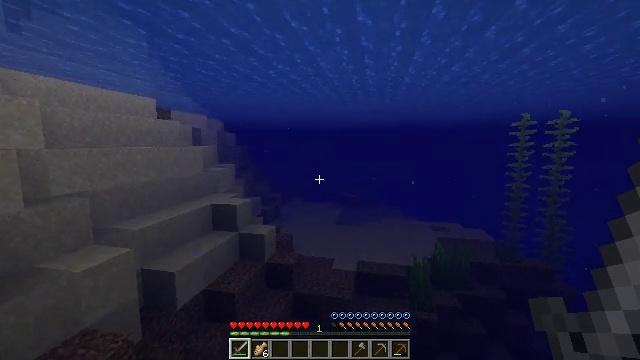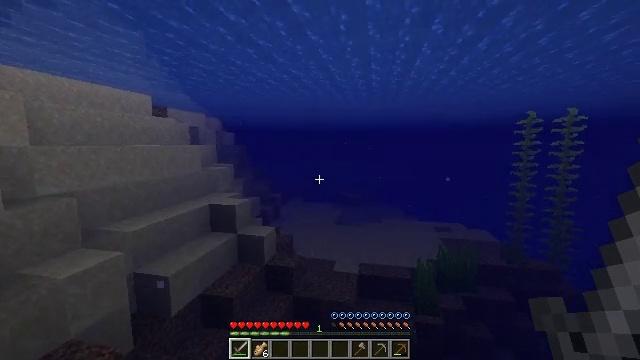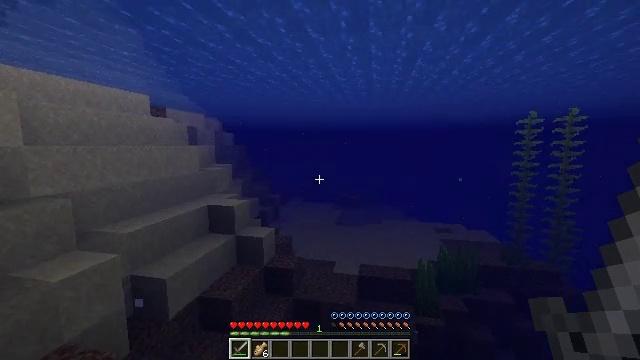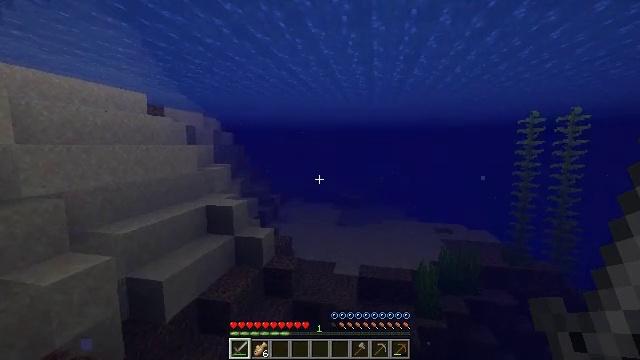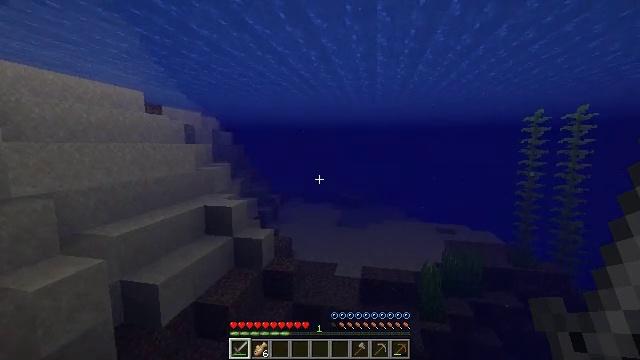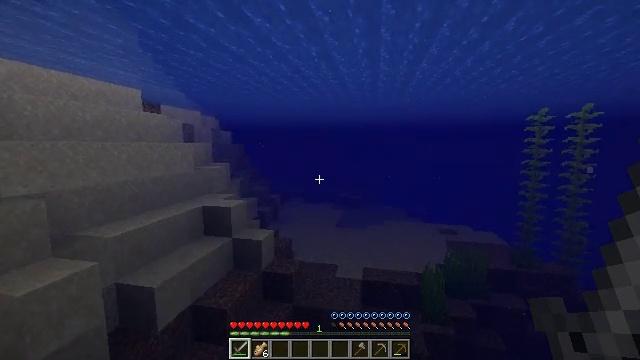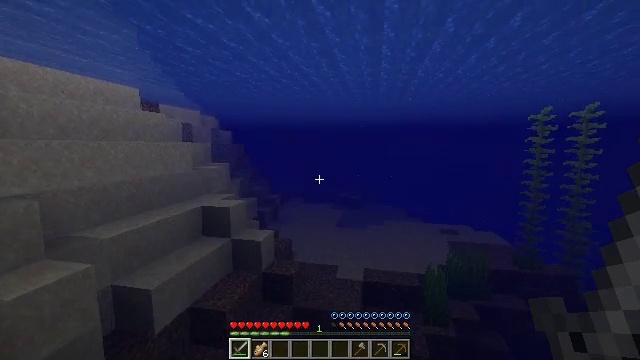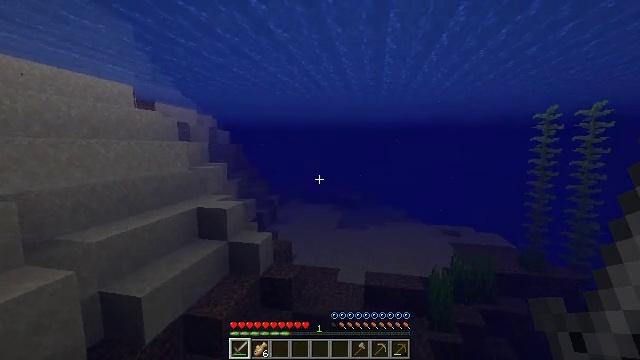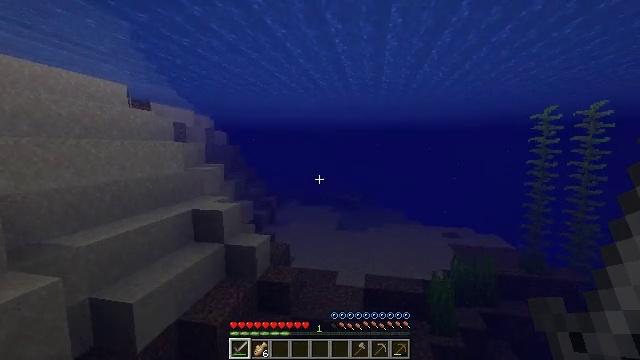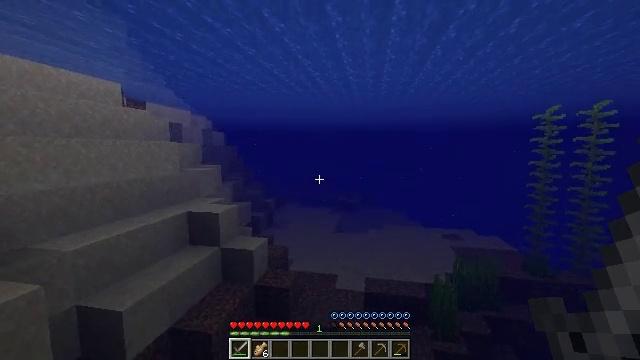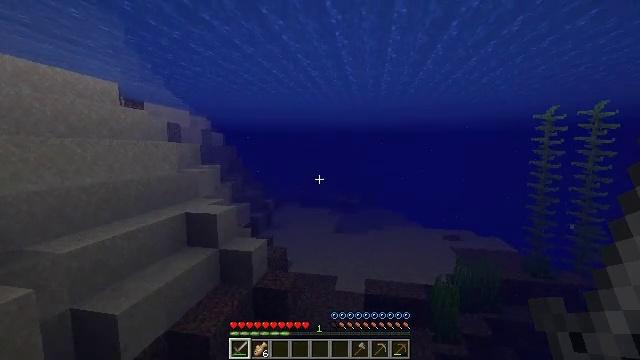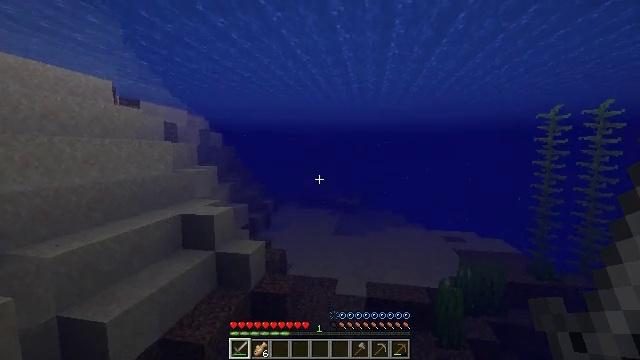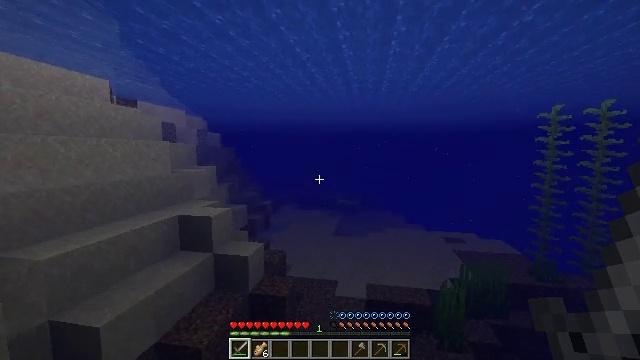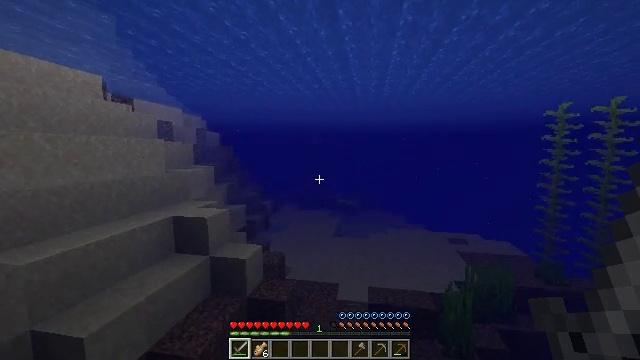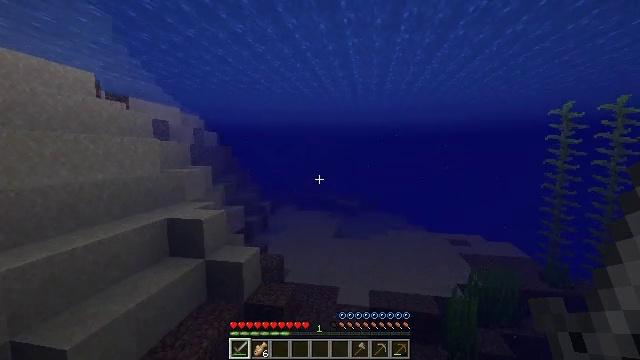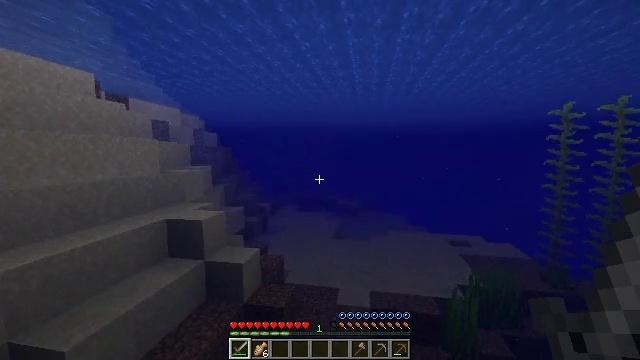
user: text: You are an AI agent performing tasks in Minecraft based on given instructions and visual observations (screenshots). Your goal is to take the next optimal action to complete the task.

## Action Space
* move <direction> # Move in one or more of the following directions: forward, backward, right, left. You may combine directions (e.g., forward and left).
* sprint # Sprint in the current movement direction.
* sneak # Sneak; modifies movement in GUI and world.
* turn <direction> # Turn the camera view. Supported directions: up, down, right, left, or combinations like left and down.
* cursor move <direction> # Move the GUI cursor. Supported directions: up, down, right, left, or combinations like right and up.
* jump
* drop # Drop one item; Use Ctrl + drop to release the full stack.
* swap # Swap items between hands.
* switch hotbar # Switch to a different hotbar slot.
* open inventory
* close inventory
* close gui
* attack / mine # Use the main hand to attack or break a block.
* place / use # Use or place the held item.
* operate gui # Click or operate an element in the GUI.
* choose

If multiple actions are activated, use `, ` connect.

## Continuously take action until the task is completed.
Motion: motion action
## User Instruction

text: Kill the cod.
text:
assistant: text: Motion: move forward
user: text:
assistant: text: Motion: move forward
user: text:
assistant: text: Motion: move forward
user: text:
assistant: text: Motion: move forward
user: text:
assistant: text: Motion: move forward
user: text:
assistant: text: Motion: move forward
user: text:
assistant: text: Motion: move forward
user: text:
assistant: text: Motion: move forward
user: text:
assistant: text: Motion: move forward
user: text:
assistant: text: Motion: move forward
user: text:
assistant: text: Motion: move forward
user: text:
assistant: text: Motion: move forward
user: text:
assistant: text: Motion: move forward
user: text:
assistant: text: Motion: move forward
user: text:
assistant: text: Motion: move forward
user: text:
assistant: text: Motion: move forward
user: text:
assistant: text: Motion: move forward
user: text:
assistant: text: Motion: move forward
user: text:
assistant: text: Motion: move forward
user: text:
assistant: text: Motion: move forward
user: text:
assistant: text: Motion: move forward
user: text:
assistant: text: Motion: move forward
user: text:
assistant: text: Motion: move forward
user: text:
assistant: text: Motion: move forward, turn left and up
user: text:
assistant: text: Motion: move forward, turn left and up
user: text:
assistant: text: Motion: move forward, turn left and up
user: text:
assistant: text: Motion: move forward, turn left and up
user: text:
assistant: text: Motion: move forward, turn left
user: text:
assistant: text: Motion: move forward
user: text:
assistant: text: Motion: move forward